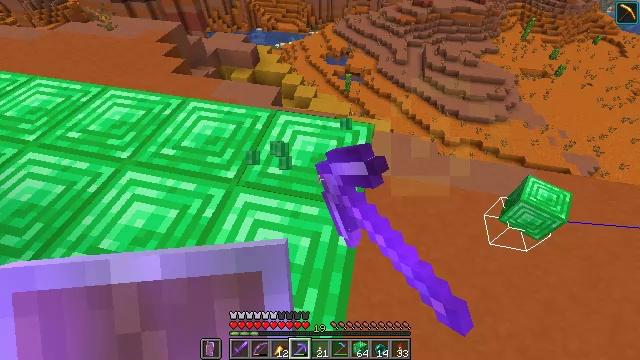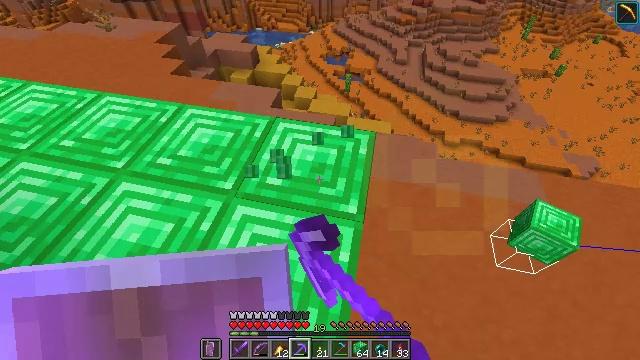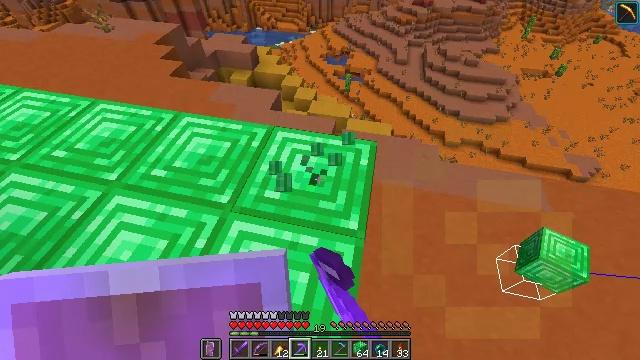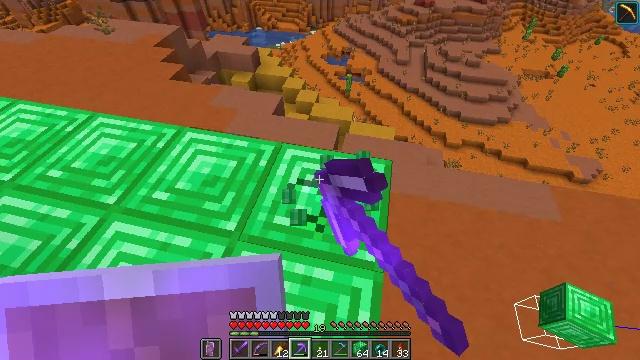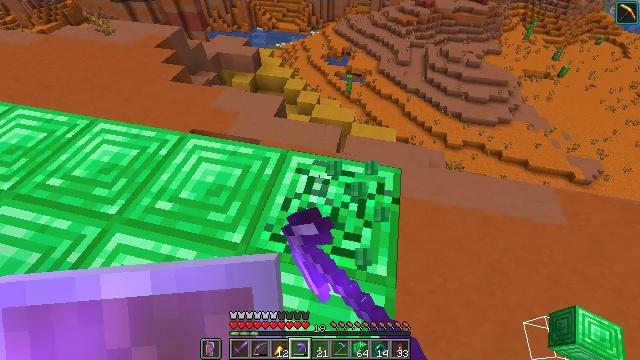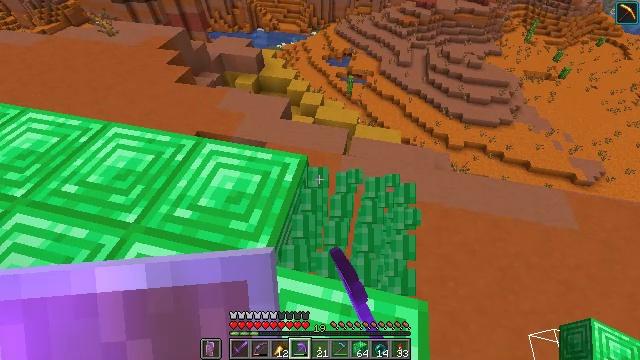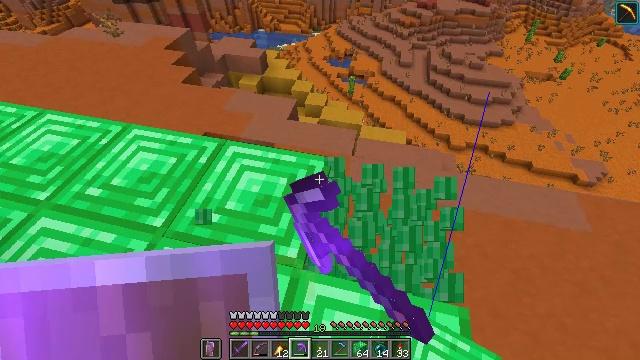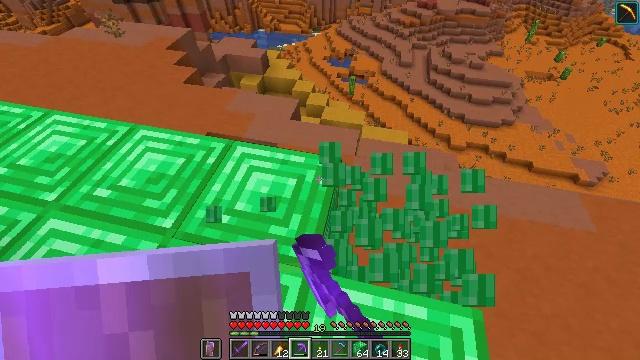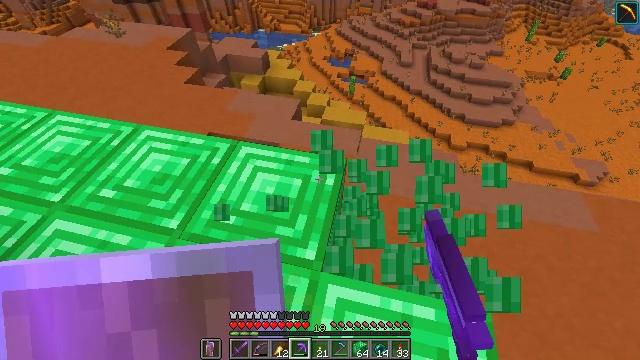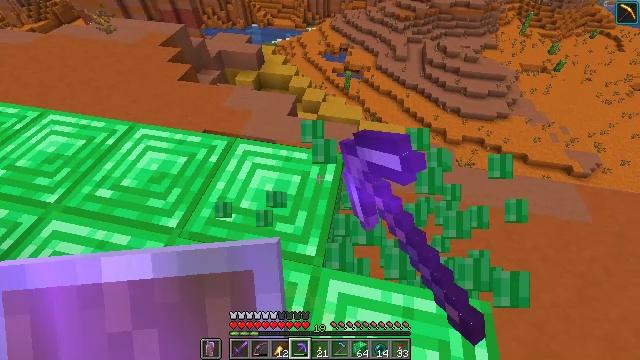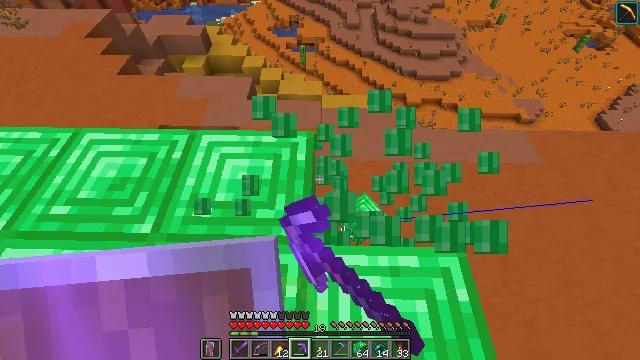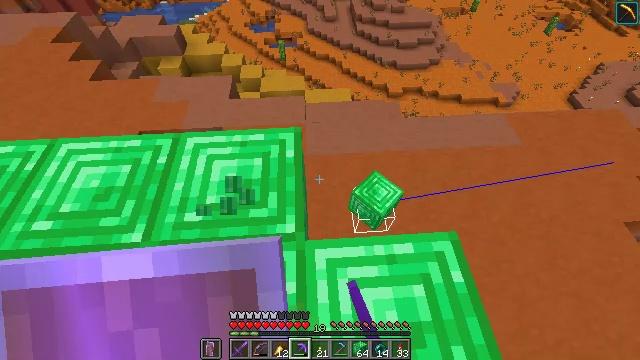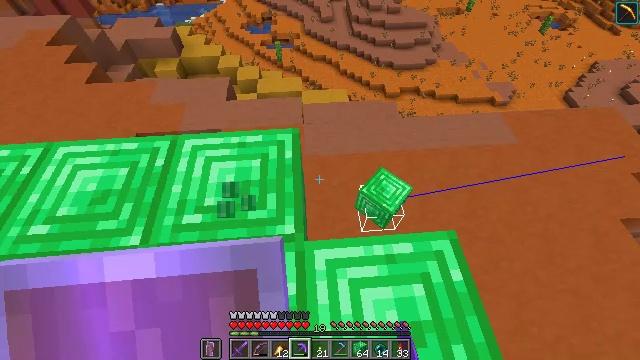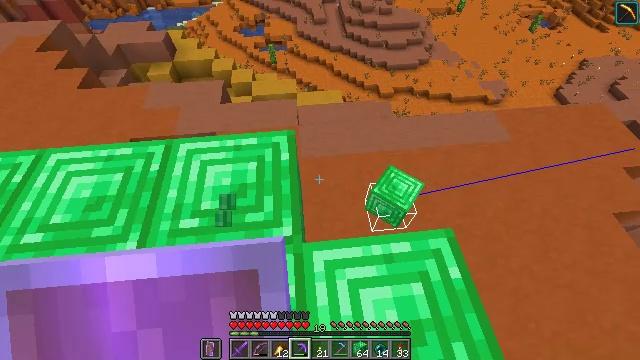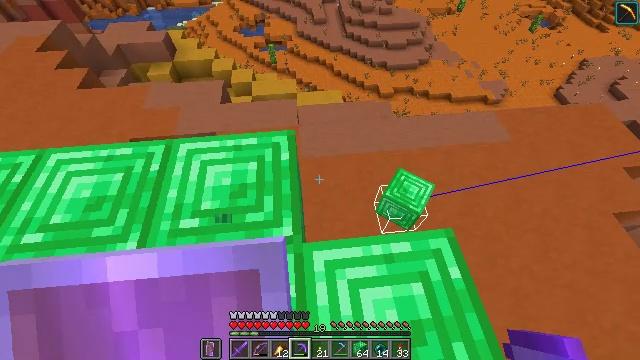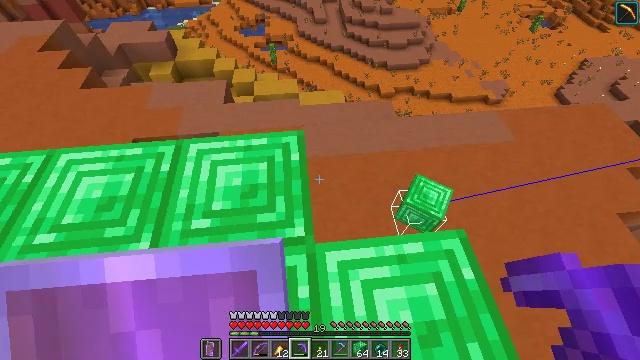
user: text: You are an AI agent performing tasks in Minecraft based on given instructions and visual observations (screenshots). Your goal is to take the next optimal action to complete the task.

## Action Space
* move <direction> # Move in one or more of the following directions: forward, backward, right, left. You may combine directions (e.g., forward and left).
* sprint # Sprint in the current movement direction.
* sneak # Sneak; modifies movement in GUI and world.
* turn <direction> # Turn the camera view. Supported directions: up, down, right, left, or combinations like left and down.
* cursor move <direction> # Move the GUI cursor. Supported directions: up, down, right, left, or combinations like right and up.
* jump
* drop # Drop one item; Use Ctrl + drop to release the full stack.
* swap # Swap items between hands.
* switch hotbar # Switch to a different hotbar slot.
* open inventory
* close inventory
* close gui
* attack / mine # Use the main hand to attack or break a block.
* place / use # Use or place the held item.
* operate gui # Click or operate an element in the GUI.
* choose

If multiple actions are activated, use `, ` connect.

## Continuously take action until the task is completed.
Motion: motion action
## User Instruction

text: Gather the emerald block from a structure.
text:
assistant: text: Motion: move forward, attack / mine
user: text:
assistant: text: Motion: move forward and move left, attack / mine
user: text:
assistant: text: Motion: move forward and move left, attack / mine
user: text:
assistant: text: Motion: move left, attack / mine
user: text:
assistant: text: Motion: move left, attack / mine
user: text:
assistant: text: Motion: attack / mine
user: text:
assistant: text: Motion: attack / mine
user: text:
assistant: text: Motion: attack / mine
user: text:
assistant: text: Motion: turn right, attack / mine
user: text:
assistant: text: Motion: turn right and down, attack / mine
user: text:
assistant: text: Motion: turn right and down, attack / mine
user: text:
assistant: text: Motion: attack / mine
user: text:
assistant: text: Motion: turn right, attack / mine
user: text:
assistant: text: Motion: attack / mine
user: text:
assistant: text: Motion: move left, attack / mine
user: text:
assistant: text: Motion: move left, attack / mine
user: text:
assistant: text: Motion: move left, attack / mine
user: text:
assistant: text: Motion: move left, turn left, attack / mine
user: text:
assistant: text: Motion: move left, turn left, attack / mine
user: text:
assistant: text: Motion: move left, turn left, attack / mine
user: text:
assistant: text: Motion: attack / mine
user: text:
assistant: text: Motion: attack / mine
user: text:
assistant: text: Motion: attack / mine
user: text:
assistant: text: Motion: attack / mine
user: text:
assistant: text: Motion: turn right, attack / mine
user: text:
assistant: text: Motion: turn right, attack / mine
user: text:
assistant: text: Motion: turn right, attack / mine
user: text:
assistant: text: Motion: turn right, attack / mine
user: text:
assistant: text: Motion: turn right, attack / mine
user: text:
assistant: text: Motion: attack / mine